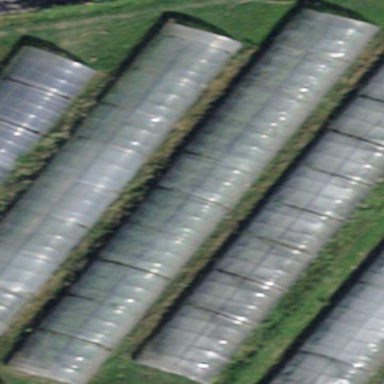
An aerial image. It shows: Greenhouse.